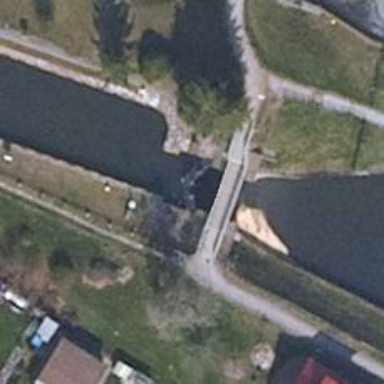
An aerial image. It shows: Canal with lock obstacle.